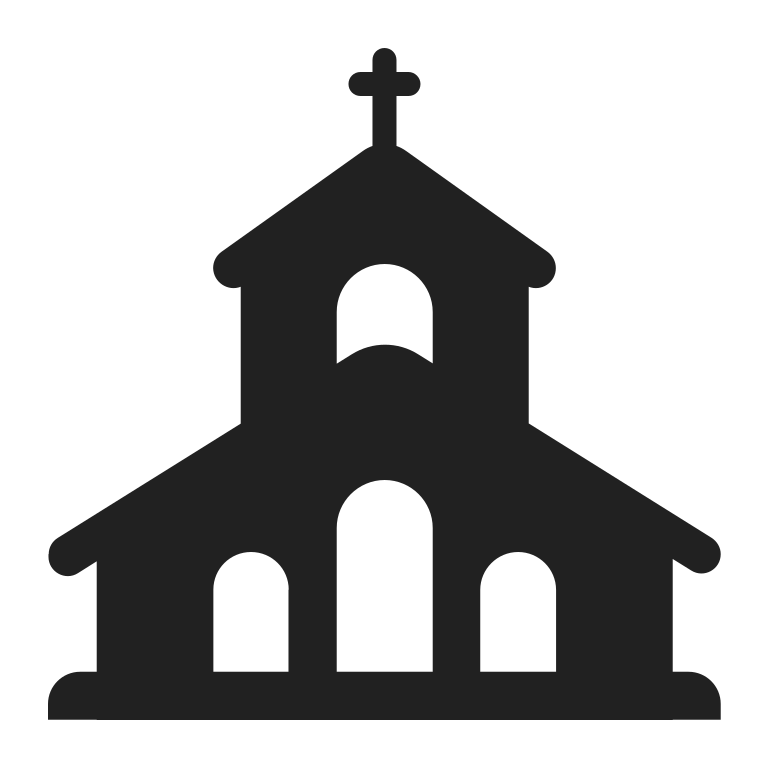
church high contrast